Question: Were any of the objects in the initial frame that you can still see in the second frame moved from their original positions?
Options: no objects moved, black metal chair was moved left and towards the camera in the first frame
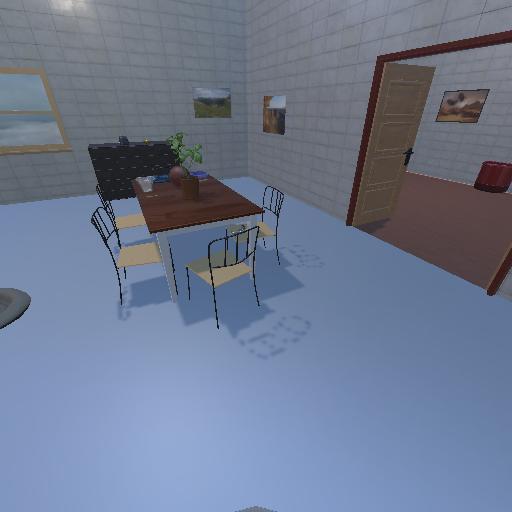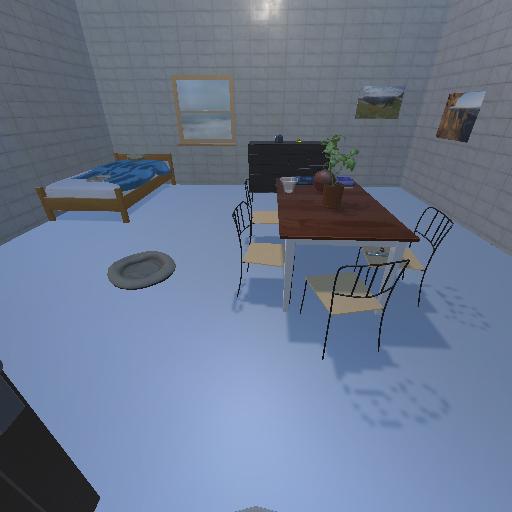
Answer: no objects moved